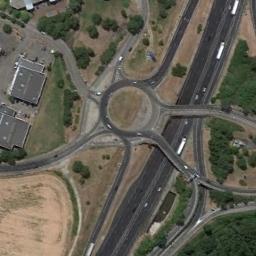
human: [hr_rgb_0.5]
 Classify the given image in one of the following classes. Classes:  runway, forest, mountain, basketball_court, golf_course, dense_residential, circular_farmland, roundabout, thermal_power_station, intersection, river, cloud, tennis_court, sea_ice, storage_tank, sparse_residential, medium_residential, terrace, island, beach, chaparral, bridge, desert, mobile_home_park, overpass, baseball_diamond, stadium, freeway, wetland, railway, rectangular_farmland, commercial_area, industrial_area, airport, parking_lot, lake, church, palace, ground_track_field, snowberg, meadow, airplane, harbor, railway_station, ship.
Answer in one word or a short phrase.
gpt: roundabout